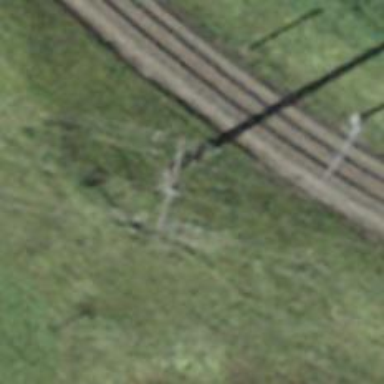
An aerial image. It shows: Power tower.